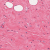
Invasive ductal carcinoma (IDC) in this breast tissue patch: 0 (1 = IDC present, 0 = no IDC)